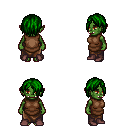
a pixel art fantasy rpg character, female body template, orc, green skin, brown tunic, robe skirt, green bangs hairstyle, maroon shoes, four views (front, back, left, right), 2x2 character sprite sheet, small pixel art, hard edges, no anti-aliasing